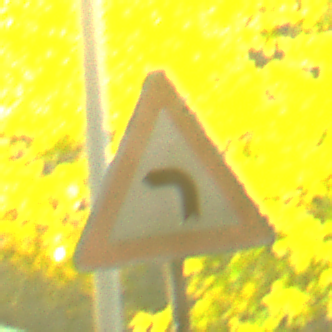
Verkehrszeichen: KurveLinks
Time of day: Night
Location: Outdoor (Urban)
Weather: PartlyCloudy
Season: NotSpecified
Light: Artificial